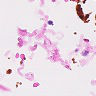
Metastatic tissue present: no